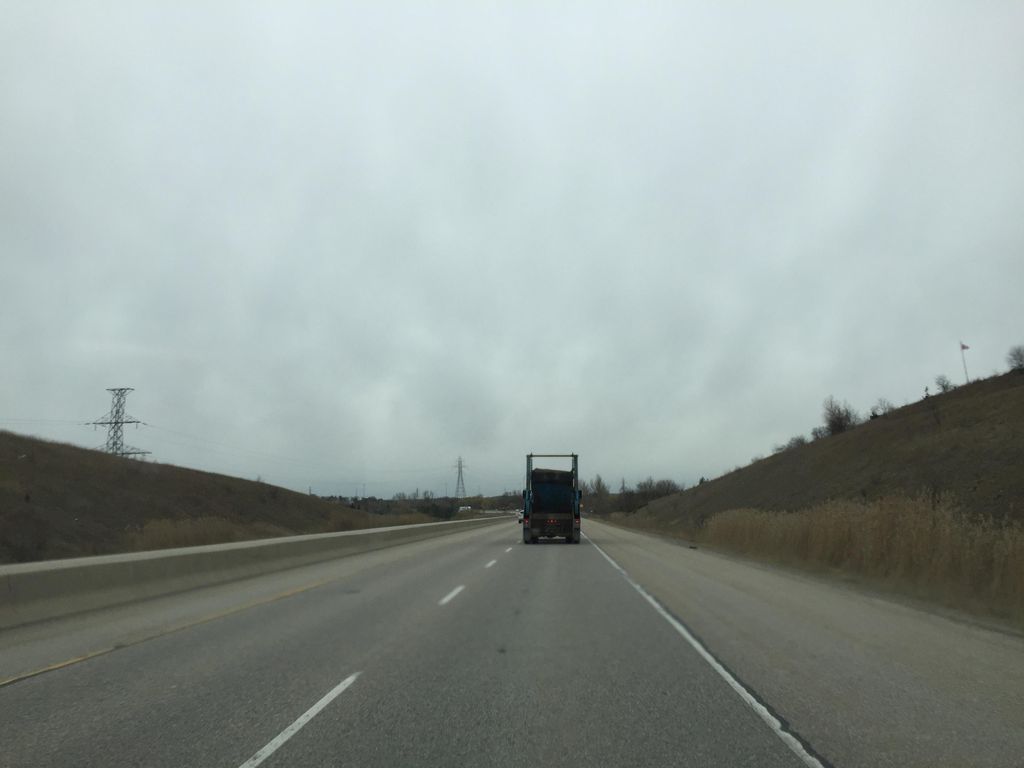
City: kitchener-waterloo